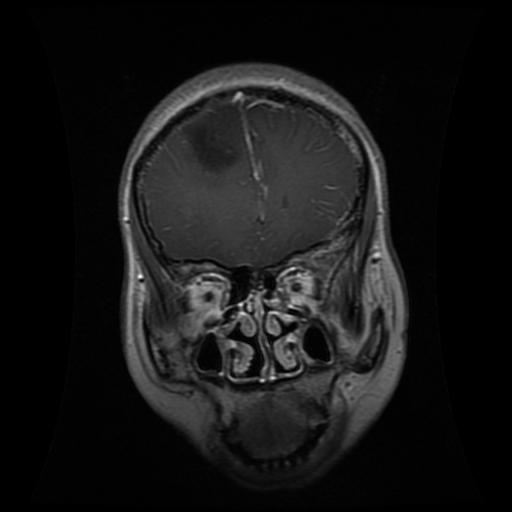
Label: glioma